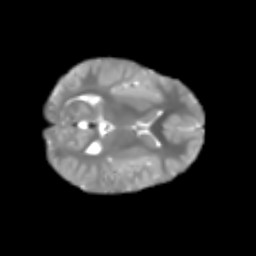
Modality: T2w
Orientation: axial
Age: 6
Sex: male
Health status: healthy